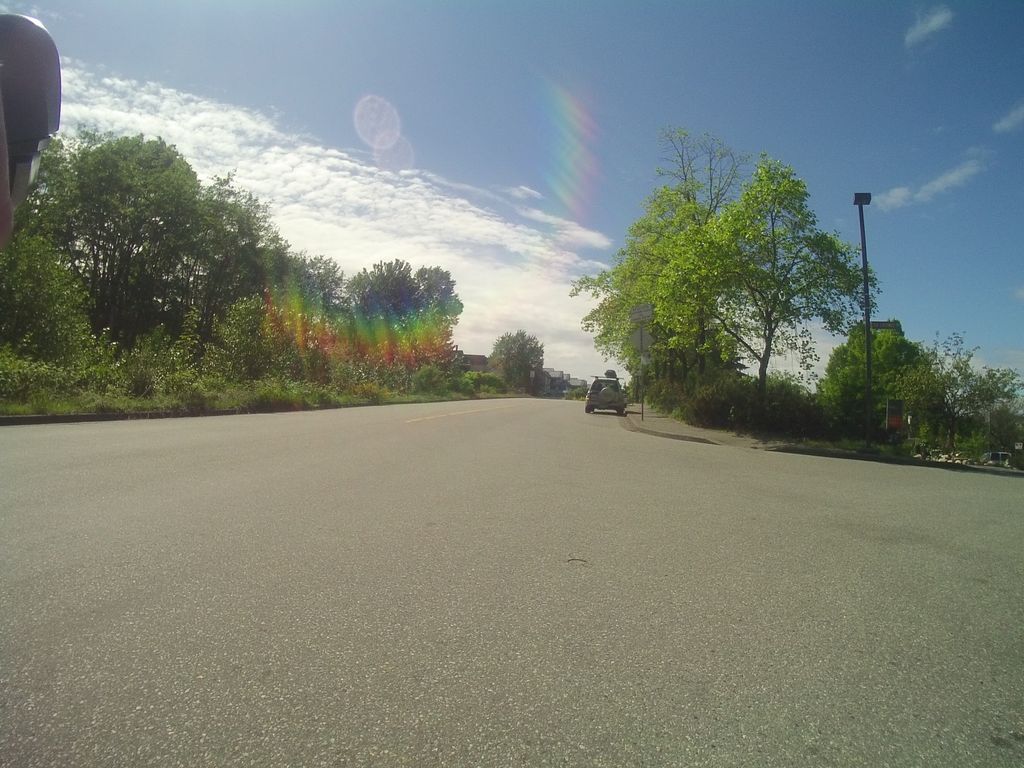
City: vancouver